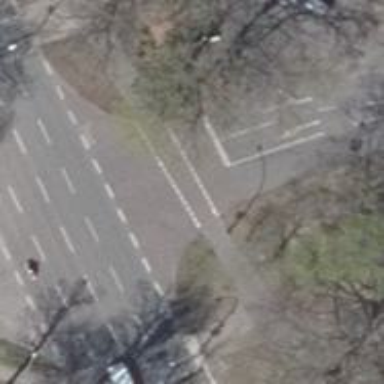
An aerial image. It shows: Road with traffic signals.